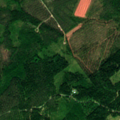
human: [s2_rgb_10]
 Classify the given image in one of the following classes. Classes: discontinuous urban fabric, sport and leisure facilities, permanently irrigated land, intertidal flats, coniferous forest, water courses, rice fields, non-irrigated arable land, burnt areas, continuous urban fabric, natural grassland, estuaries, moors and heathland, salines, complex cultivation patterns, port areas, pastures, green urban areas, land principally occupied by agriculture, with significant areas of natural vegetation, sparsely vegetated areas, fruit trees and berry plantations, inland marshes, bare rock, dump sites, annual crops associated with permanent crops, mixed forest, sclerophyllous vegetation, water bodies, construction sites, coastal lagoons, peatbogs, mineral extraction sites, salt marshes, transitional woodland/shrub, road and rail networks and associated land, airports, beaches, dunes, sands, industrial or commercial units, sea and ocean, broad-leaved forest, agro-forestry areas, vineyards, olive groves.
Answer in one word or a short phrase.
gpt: coniferous forest, mixed forest, peatbogs